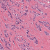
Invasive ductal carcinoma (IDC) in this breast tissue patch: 1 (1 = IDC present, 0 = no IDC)